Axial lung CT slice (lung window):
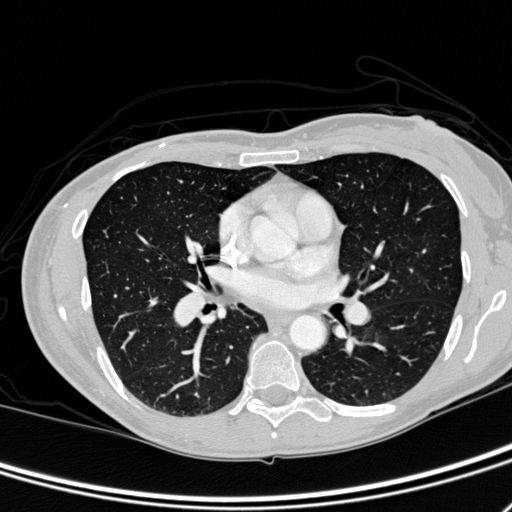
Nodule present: no